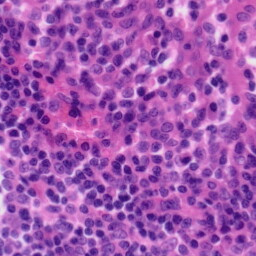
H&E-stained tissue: Tonsil